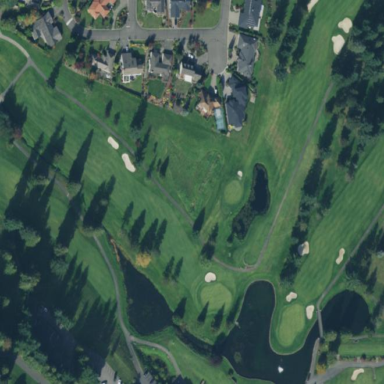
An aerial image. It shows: Area of rough grass used for golf.